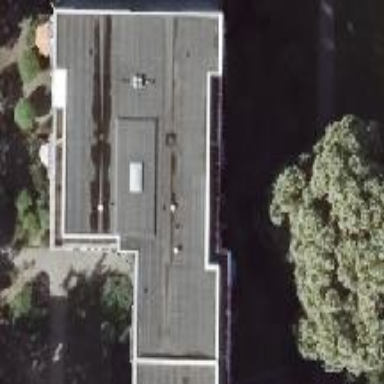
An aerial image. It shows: Apartment building with flat roof.